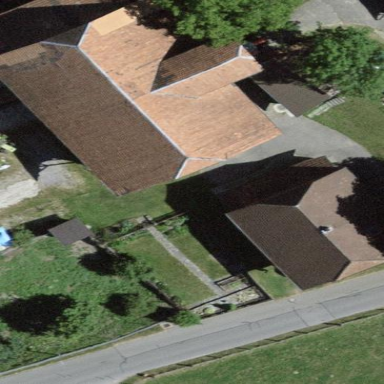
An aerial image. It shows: Rural barn.